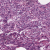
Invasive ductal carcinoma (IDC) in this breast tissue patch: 1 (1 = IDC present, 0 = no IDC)